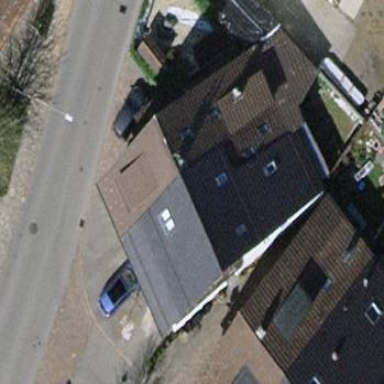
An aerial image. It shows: Terrace building.